Question: below is the link of my problem please
help me to find the solution.
<URL>

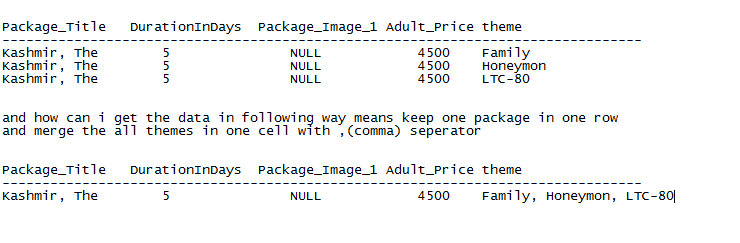
Answer: how about this query :
'''
select top 3 Package_Title, DurationInDays,Package_Image_1, Adult_Price ,
STUFF((Select themes.theme + ',' From package_theme
inner join themes on themeid = package_theme.theme
Where package_theme.package = packages.Package_ID FOR XML PATH('')),1,1,'') As theme
from packages
inner join rates on rates.package = packages.Package_ID
'''